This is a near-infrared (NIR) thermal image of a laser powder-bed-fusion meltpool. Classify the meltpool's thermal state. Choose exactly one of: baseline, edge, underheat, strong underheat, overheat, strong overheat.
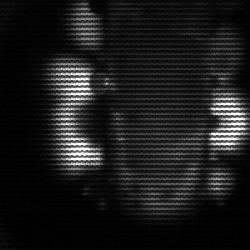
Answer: strong underheat